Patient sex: M
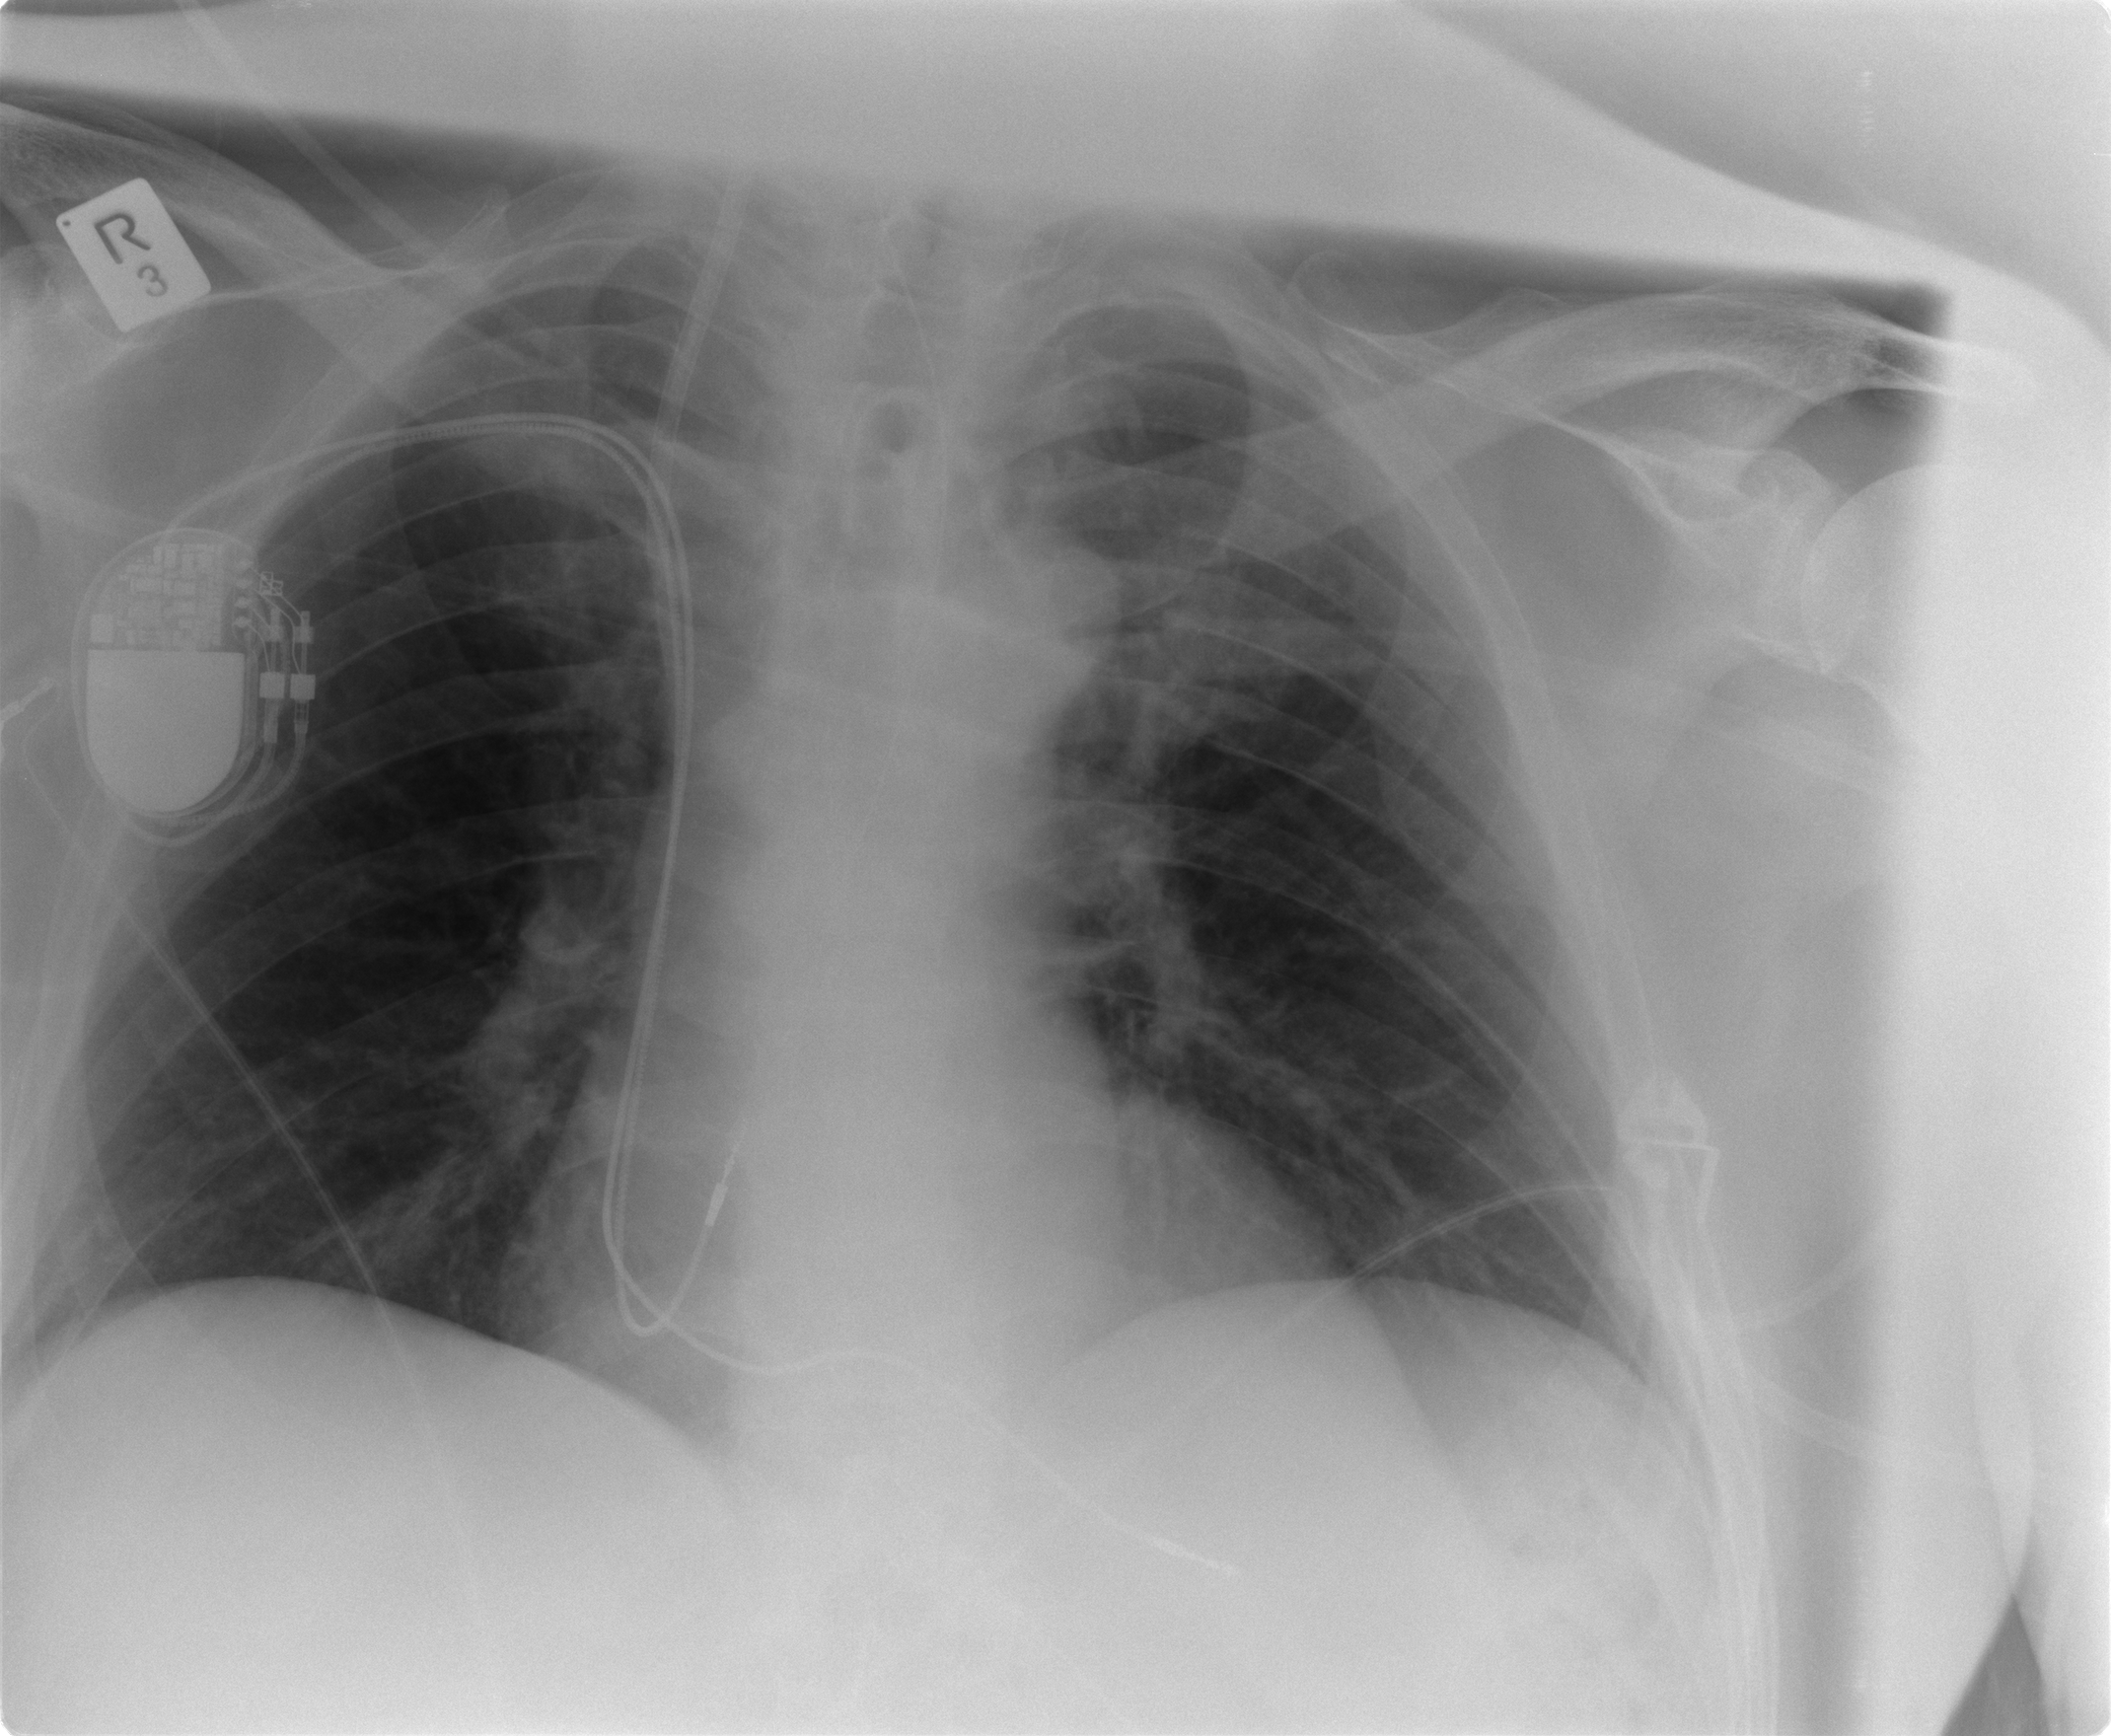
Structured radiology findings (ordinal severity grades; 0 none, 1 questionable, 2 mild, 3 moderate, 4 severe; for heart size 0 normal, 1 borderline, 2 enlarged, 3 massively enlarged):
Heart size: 1
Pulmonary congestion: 2
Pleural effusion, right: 0
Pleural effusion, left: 1
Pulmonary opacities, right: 0
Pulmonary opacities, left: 0
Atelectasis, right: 2
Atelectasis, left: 2